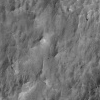
Atmospheric dust classification: not_dusty